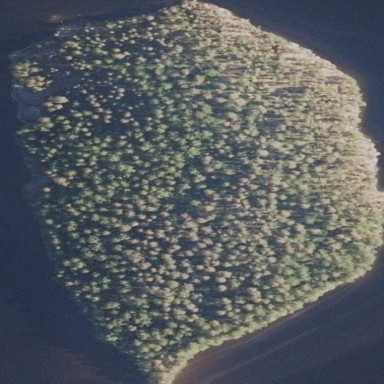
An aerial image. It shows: Islet surrounded by woodland.